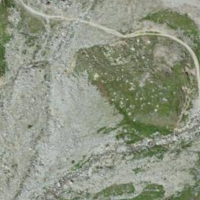
EUNIS habitat code: 31
Species observed at this site:
Campanula barbata